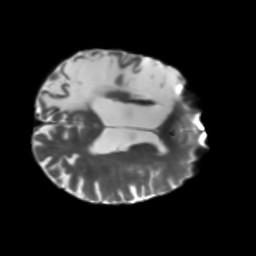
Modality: T2w
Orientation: axial
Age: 71
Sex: male
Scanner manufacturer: siemens
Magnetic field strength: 3 T
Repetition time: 5.25 s
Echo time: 0.08 s